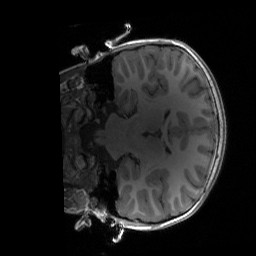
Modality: T1w
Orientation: coronal
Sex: male
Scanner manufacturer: siemens
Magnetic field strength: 3 T
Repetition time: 1.9 s
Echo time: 0.00243 s